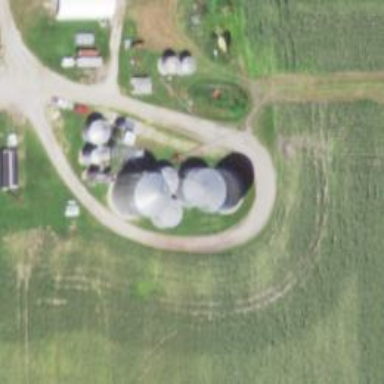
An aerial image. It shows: Silo.